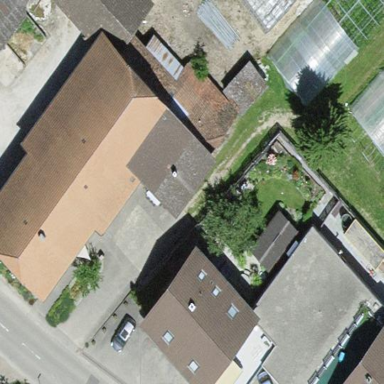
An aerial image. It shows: Farm building.